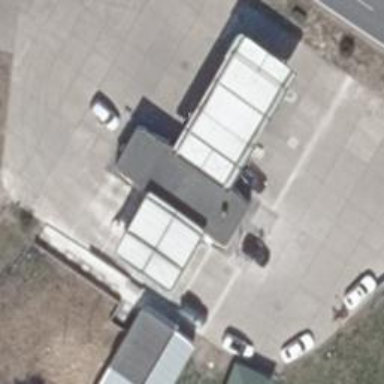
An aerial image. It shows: Convenience shop also serving as fuel station.